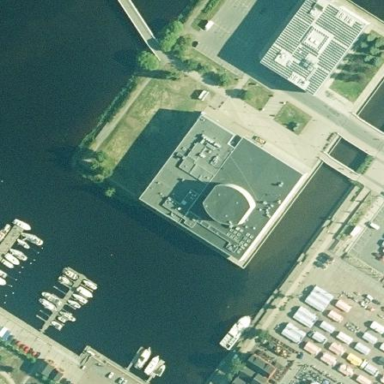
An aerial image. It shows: Flat-roofed theater building.